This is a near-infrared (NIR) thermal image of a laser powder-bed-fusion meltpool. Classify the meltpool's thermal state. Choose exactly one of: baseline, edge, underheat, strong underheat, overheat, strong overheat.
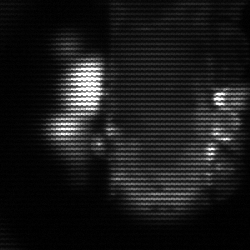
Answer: strong underheat